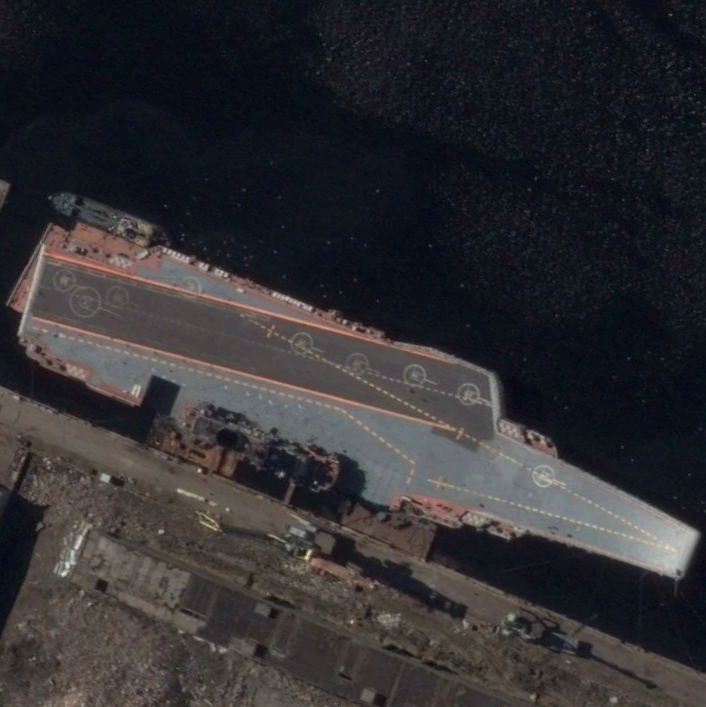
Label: aircraft_carrier